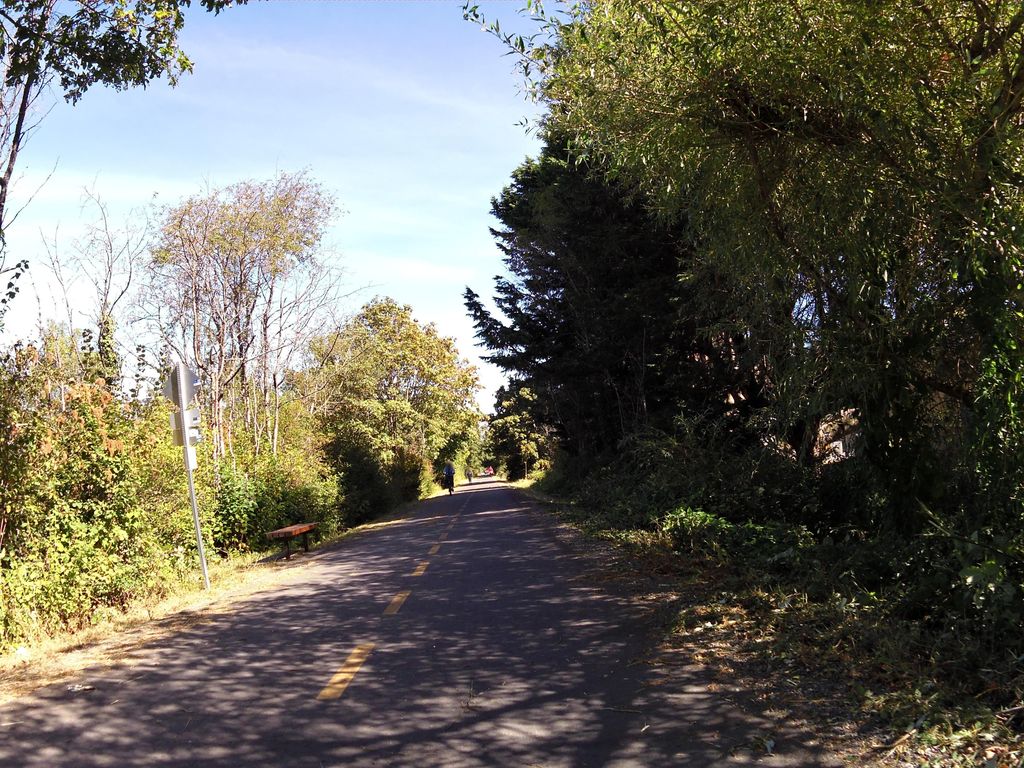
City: victoria